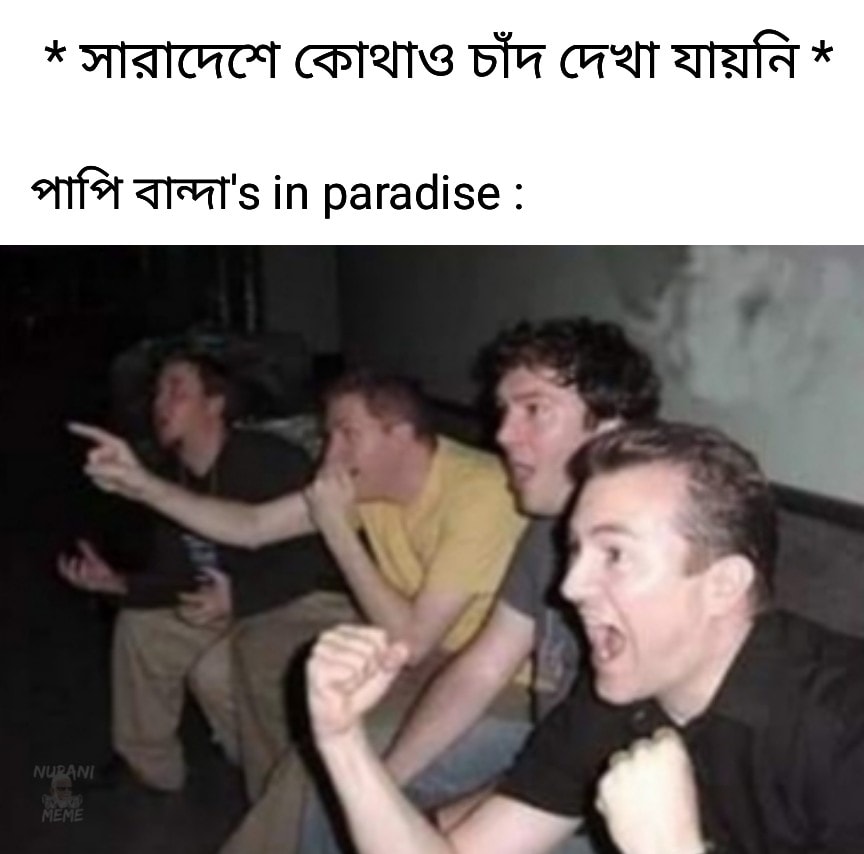
Caption: *সারাদেশে কোথাও চাঁদ দেখা যায়নি *   পাপি বান্দা' s in paradise :
Label: non-hate